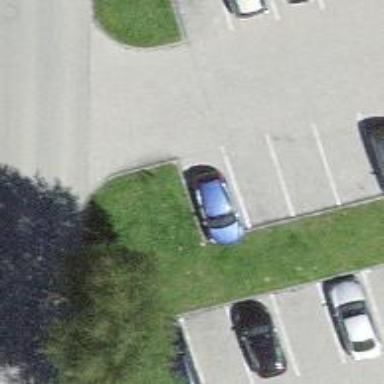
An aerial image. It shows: Road serving as parking aisle.